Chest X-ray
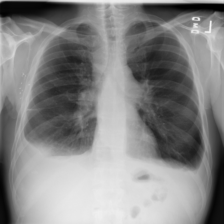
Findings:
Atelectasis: negative
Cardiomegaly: negative
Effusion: positive
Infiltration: negative
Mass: negative
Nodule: negative
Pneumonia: negative
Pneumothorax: positive
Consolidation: positive
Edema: negative
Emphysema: negative
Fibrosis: negative
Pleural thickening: negative
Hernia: negative